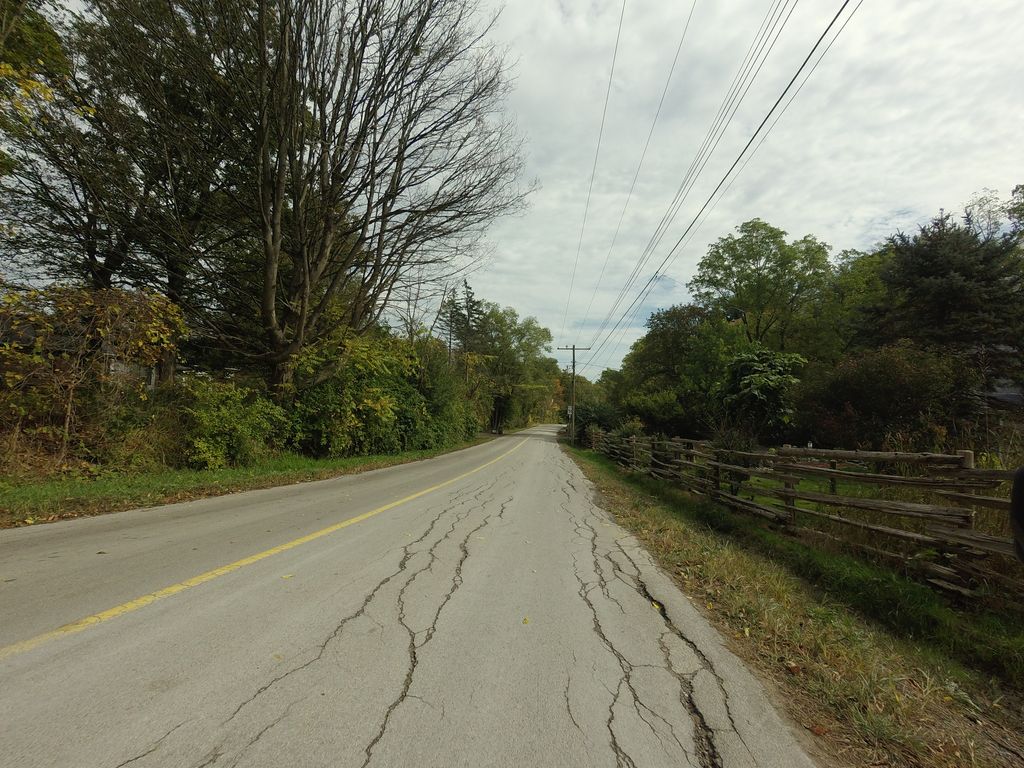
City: hamilton